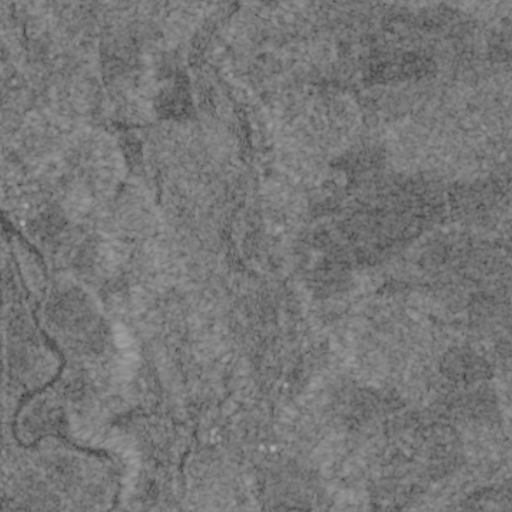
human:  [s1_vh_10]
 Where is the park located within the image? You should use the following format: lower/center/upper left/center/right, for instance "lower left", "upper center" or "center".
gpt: The park is located in the upper left of the image.
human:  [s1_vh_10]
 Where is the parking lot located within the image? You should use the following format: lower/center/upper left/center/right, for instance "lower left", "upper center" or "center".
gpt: The parking lot is located in the lower left of the image.
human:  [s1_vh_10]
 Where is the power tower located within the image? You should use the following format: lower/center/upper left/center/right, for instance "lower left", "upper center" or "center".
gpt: There is no power tower in the image.

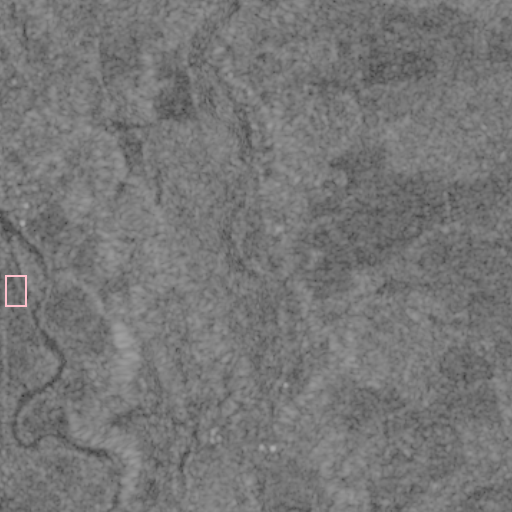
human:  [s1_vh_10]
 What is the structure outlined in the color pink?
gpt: The structure outlined in pink is a park.
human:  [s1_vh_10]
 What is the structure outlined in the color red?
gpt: There is no red outline.